Question: I see a lot of projects around with to solution files, one for Visual Studio, one for Xamarin Studio.
Today I have created a solution in Visual Studio 2012 that contains one PCL and one iOS project.
If I open that solution in Xamarin Studio, I have many build combinations but none of them will build both, the PCL and the iOS solution:

If however I create a new empty solution for XS and add the projects from the VS solution, it works. Why are the build configurations handled differently? I thought, solution files would be standardized and interchangeable?
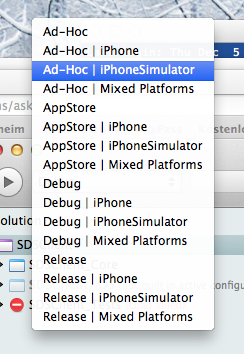
Answer: Visual Studio and Xamarin studio .sln are compatible and interchangeable. However . If you open .sln with one and another, the XML will not look the same.
But really, it is just the XML that is modified in different ways. XS will add a lot of marker tags and additional configuration that VS does not need. In the end, it will still be readable by both IDE.
The other major difference seems to be between the Xamarin VS plugin and XS. I also noticed that one or another doesn't have all the option for creating project or even for building configuration.
For instance, when I need to create an Android.UnitTest project using NUnitLite, Xamarin VS plugin don't allow me to create this type of project inside VS. I have to create it in XS first and use VS to import it after.